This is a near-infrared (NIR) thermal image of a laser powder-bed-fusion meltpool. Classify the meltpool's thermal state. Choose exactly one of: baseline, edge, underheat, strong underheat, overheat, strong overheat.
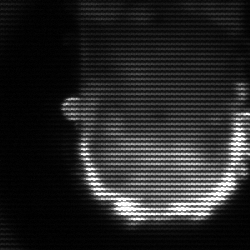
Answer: baseline